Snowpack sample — Rabbit Ears Pass, Jackson County, Colorado, USA (12/17/25, 1:08 PM MST)
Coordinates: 40.387, -106.625
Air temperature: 34 °F
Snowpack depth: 46 cm
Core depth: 10 cm
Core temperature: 30.2 °F
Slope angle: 6°, slope face: 165°
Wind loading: medium
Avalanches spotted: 0
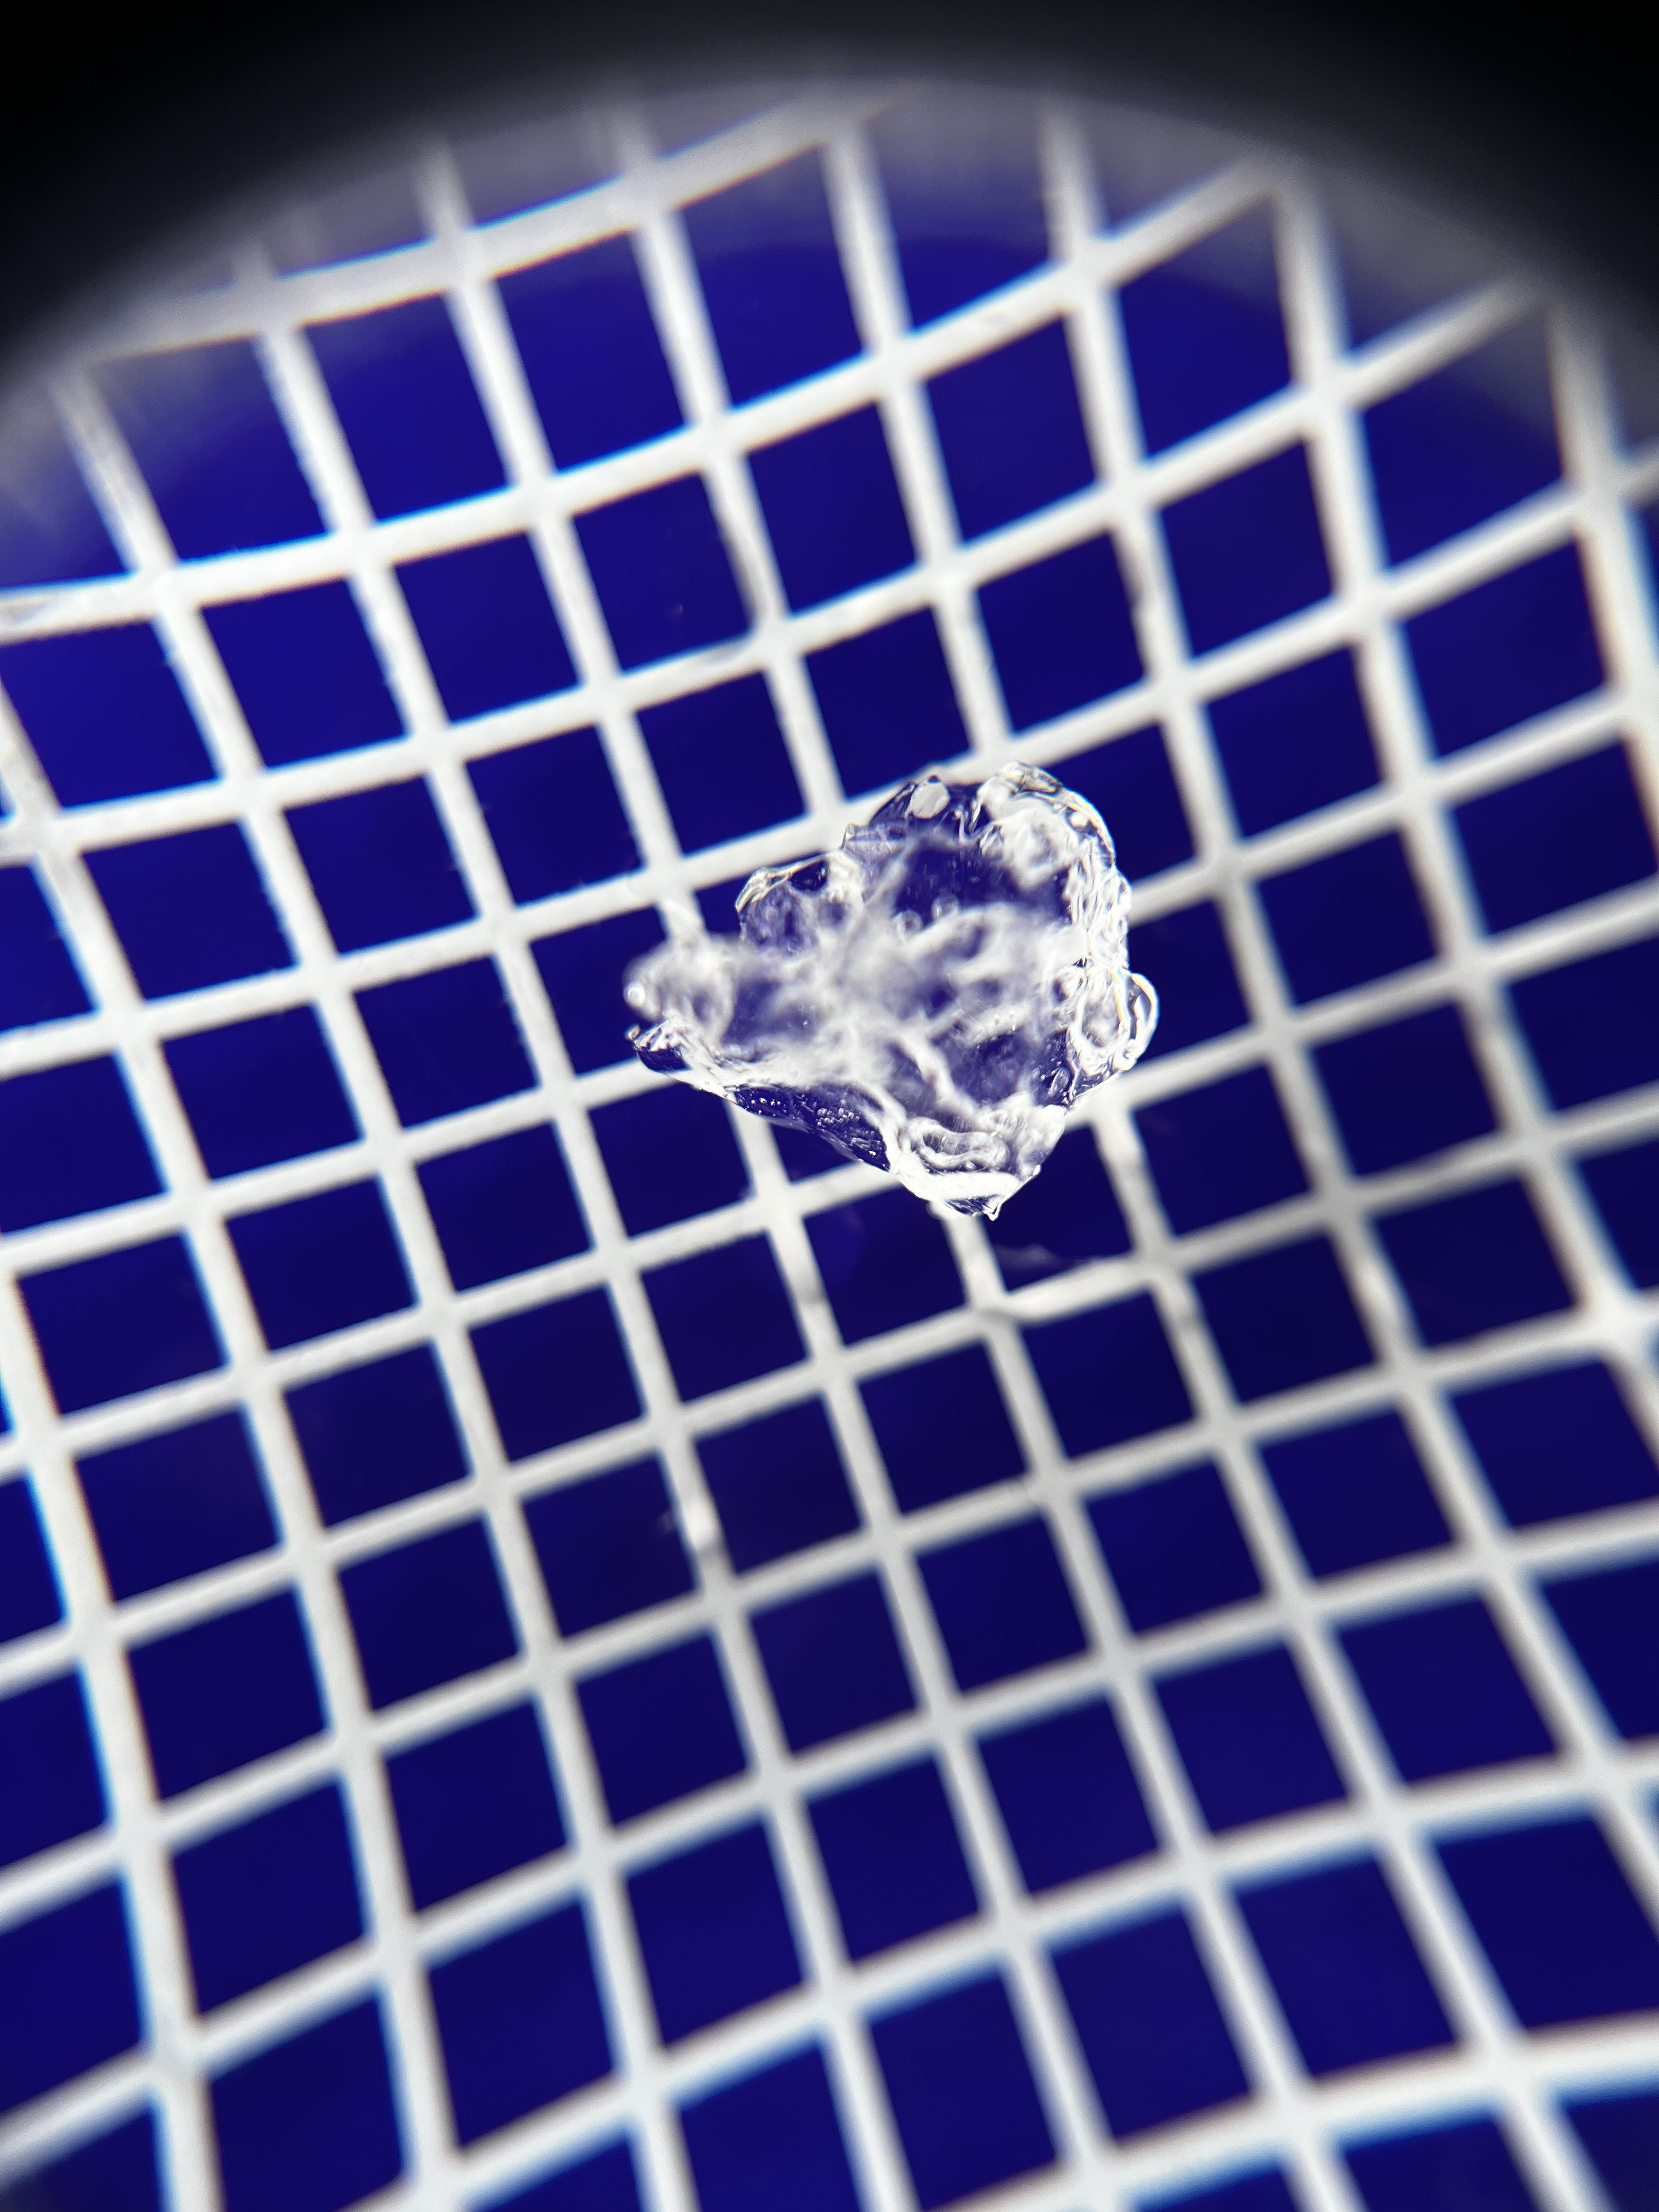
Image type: magnified_profile
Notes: No avalanches spotted nearby, although collected in a meadowy area with minimal risk on this face of the pass.